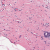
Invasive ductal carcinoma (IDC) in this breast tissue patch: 1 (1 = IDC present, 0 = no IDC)